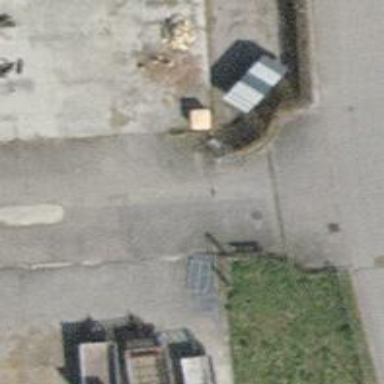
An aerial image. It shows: Gate.